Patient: sex F, age 82
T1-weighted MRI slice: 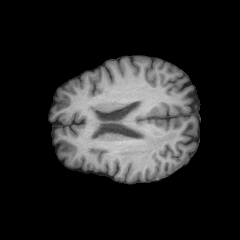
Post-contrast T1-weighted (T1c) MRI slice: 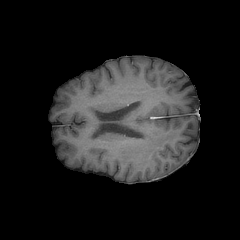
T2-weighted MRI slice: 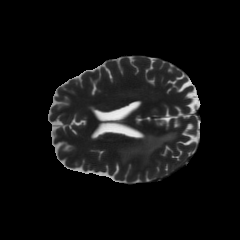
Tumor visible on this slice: yes
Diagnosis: Glioblastoma, IDH-wildtype
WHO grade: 4